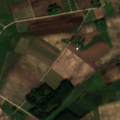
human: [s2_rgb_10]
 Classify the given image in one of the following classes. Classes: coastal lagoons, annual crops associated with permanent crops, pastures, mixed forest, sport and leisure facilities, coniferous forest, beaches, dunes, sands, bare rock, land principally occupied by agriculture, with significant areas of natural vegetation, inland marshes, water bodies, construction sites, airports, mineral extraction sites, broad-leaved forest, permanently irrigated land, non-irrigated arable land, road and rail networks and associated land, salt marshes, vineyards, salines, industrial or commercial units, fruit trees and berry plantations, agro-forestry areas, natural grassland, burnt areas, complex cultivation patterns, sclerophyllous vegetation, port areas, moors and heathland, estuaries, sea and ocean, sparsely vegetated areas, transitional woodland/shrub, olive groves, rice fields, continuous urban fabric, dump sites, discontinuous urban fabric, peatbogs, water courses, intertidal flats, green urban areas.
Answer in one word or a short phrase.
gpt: discontinuous urban fabric, non-irrigated arable land, pastures, complex cultivation patterns, land principally occupied by agriculture, with significant areas of natural vegetation